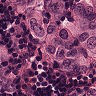
Metastatic tissue present: yes